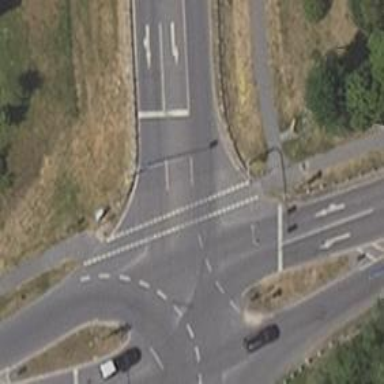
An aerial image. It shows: Path with asphalt surface including crossing for cyclists.